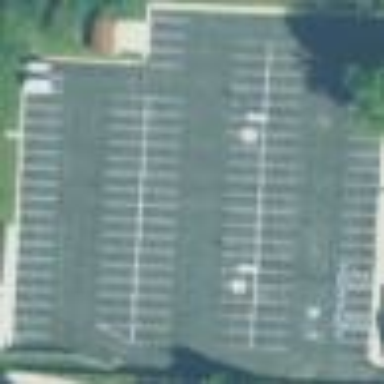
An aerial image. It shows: Parking area.